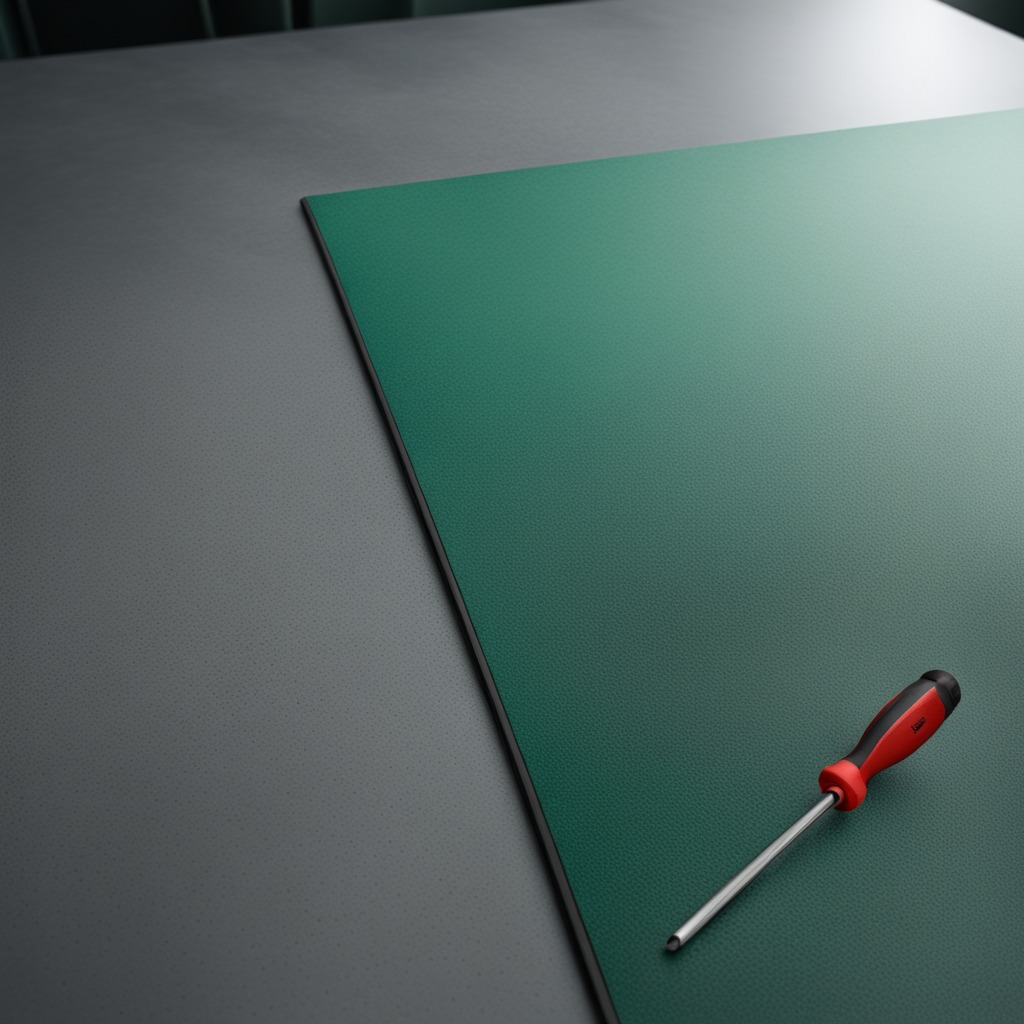
A screwdriver is lying on a clean granite tabletop covered with a green rubber mat inside a workshop under bright overhead lighting crisp shadows high clarity worn but beneath the mat.